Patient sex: F
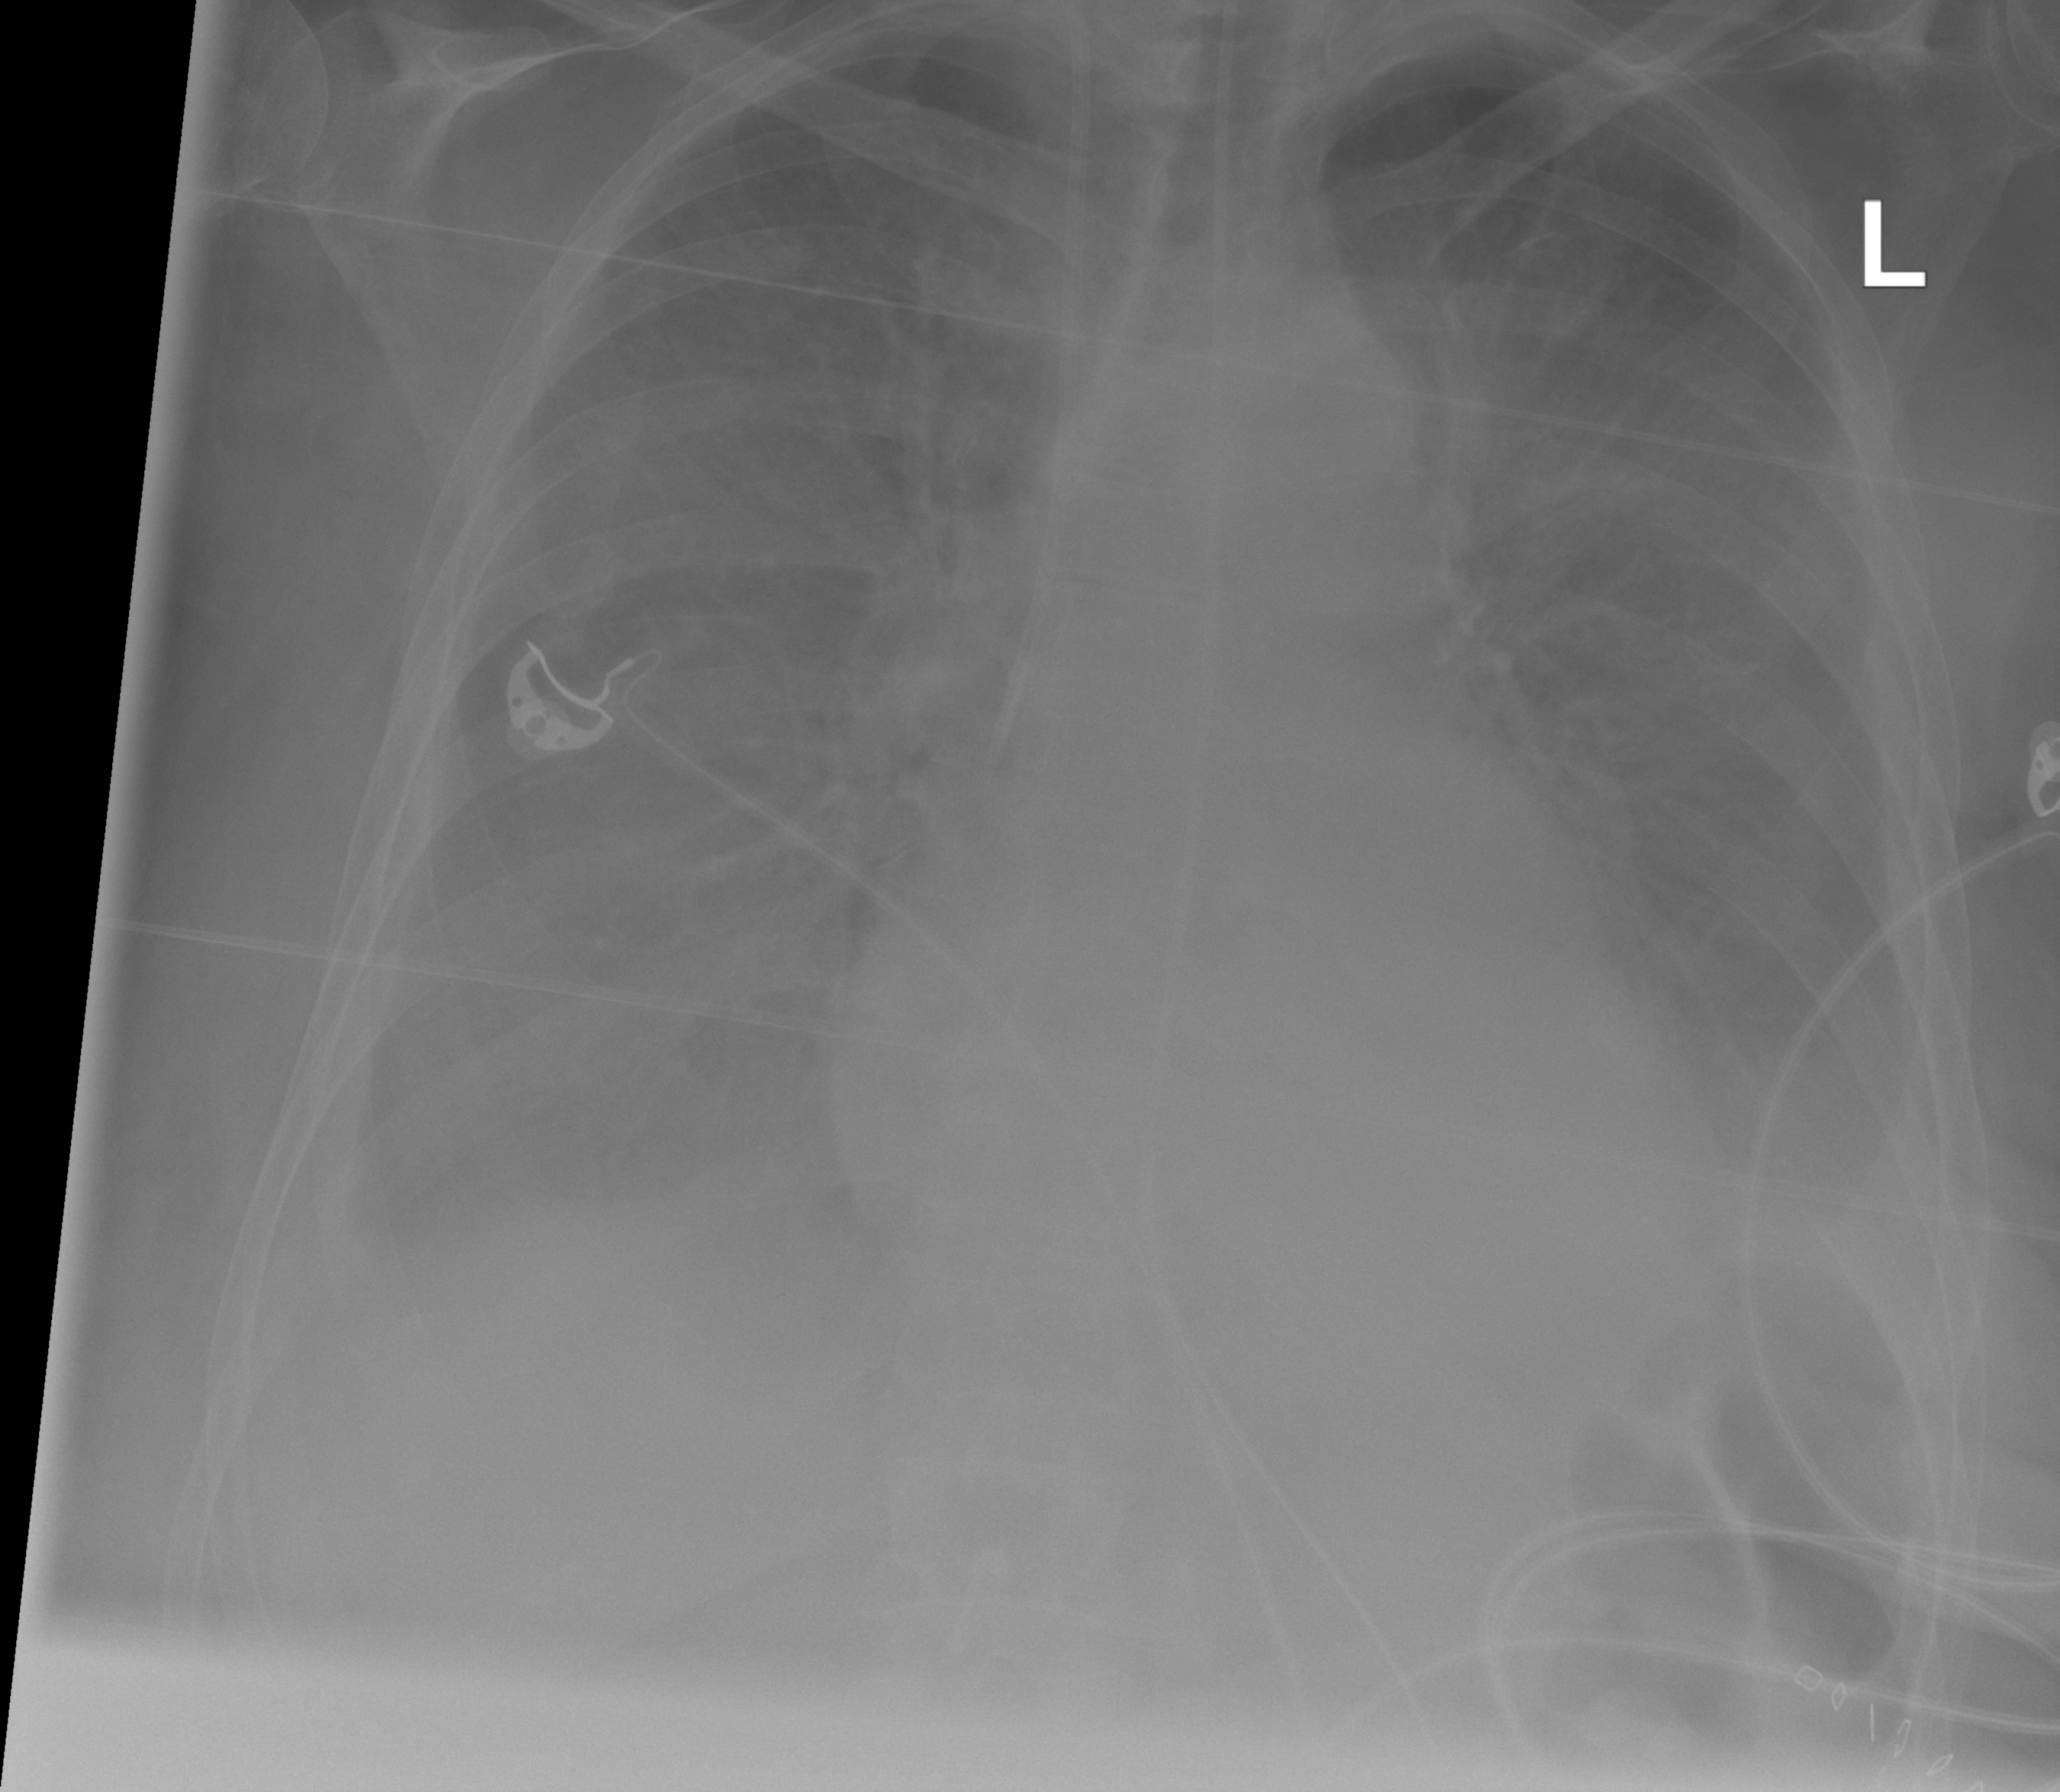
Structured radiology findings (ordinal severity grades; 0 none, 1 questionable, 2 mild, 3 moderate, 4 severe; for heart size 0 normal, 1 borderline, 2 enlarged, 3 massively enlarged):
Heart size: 2
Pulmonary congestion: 2
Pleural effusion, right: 2
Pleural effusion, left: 2
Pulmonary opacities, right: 0
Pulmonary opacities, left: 0
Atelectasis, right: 2
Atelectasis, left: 2